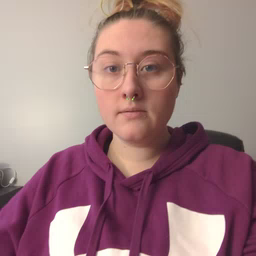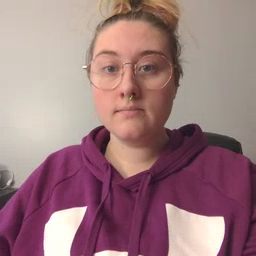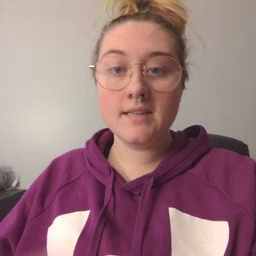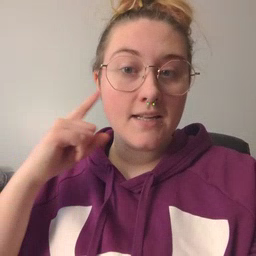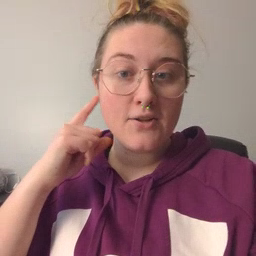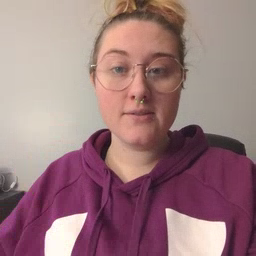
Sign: ear